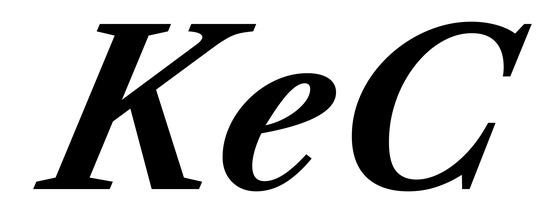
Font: LibreCaslonText-Italic_Bold_Italic